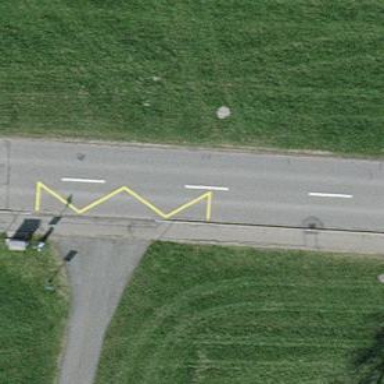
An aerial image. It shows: Bus stop equipped with public transport stop position.